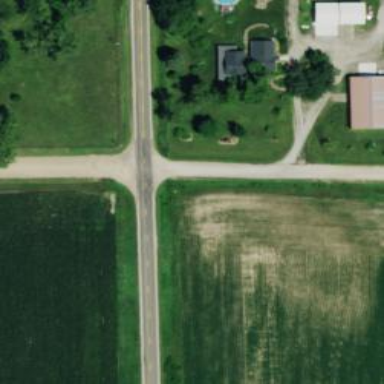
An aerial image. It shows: Tertiary road with asphalt surface.